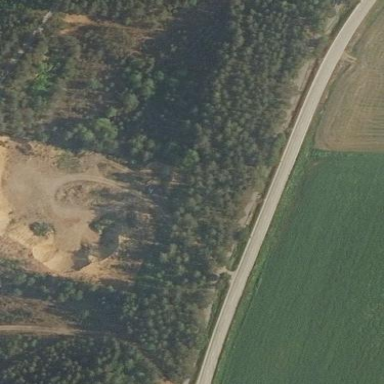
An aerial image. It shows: Quarry primarily extracting sand.